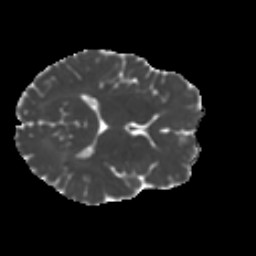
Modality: MD
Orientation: axial
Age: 31
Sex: male
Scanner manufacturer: ge
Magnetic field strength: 3 T
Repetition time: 7.8 s
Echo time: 0.061 s